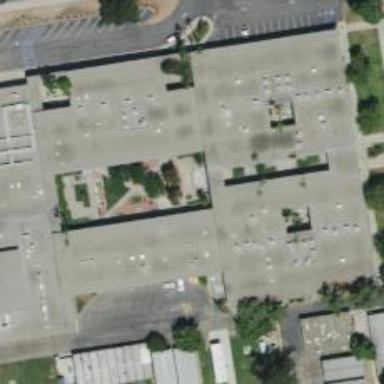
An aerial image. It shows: School.